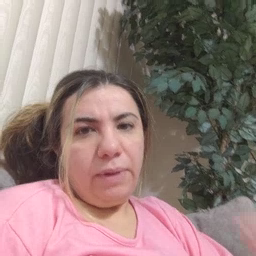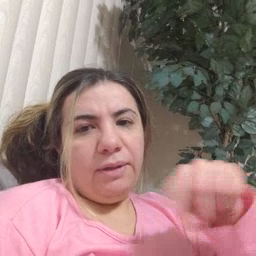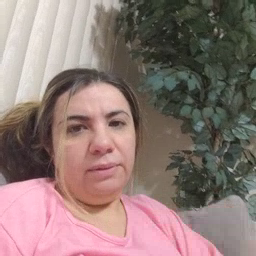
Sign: weus